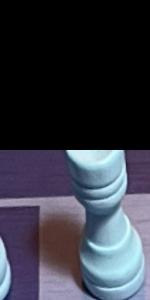
Label: Rook_White